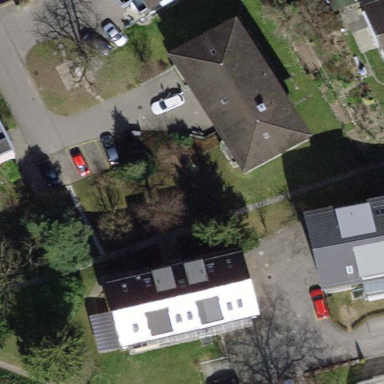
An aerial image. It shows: Building with hipped roof.